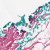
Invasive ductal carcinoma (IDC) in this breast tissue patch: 0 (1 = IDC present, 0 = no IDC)